Question:
html
'''
<a class="btn" data-toggle="confirmation-popout" data-placement="bottom" data-original-title="" title="">Confirmation on bottom</a>'
script
'$('#example').confirmation()
'''
Its not being responsive as you see in the image. I want that to be responsive along with the confirmation button
The issue is when i click on the confirmation on bottom button. there is confirmation pop up. so when i resize my window the confirmation box is fixed not being responsive.
Please check the link provided for testing the responsiveness.
can you help me in fixing this <URL>
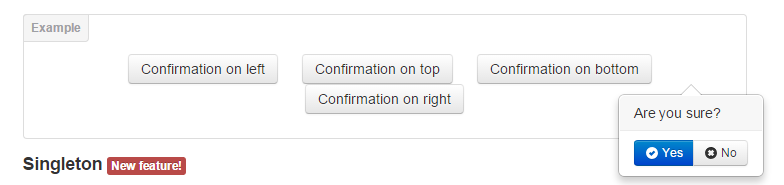
Answer: You just need to refresh the confirmation('show') on window resize.
'''
$(window).resize(function() {
$('a + .popover').prev().confirmation('show');
});
'''
Here is the working code sample. Run the code snippet in full screen and resize the window.
'''
$(function() {
$('[data-toggle="confirmation"]').confirmation();
$(window).resize(function() {
$('a + .popover').prev().confirmation('show');
});
});
'''
'''
<link rel="stylesheet" href="http://ethaizone.github.io/Bootstrap-Confirmation/assets/css/bootstrap.css">
<link rel="stylesheet" href="http://ethaizone.github.io/Bootstrap-Confirmation/assets/css/bootstrap-responsive.css">
<link rel="stylesheet" href="http://ethaizone.github.io/Bootstrap-Confirmation/assets/css/docs.css">
<script src="https://ajax.googleapis.com/ajax/libs/jquery/1.11.3/jquery.min.js"></script>
<script src="http://ethaizone.github.io/Bootstrap-Confirmation/assets/js/bootstrap-tooltip.js"></script>
<script src="http://ethaizone.github.io/Bootstrap-Confirmation/bootstrap-confirmation.js"></script>
<div class="container">
<div class="bs-docs-example tooltip-demo">
<ul class="bs-docs-tooltip-examples">
<li><a class="btn" data-toggle="confirmation" data-placement="left" data-original-title="" title="">Confirmation on left</a>
</li>
<li><a class="btn" data-toggle="confirmation" data-placement="top" data-original-title="" title="">Confirmation on top</a>
</li>
<li><a class="btn" data-toggle="confirmation" data-placement="bottom" data-original-title="" title="">Confirmation on bottom</a>
</li>
<li><a class="btn" data-toggle="confirmation" data-placement="right" data-original-title="" title="">Confirmation on right</a>
</li>
</ul>
</div>
</div>
'''